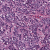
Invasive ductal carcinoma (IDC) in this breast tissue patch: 1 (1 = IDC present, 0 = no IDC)